Question: I want to be able to create a list from an array inside a document in firestore database.
My database is like so:

I want to be able to create a streamBuilder grid from the urls inside the 'videosUrl' array.
I tried a lot of things, but I guess that the best way is something like this one:
'''
StreamBuilder <List<DocumentSnapshot>>(
stream: Firestore.instance
.collection('events')
.document('-LeH4rspnPTpeTLdt8hs')
.collection('participants')
.document('-LeL_TSfFDfqKgm-Io9T')
.snapshots().asyncMap((snap) async {
List<String> videosUrlArray = snap.data['videosUrl'];
var videoUrlList = <DocumentSnapshot>[];
for (var videoUrlPath in videosUrlArray) {
videoUrlList.add(await Firestore.instance.document(videoUrlPath).get());
}
print(videoUrlList);
return videoUrlList;
}),
builder: (BuildContext context, AsyncSnapshot<List<DocumentSnapshot>> snapshot) {
if (snapshot.hasError)
return new Text('Error: ${snapshot.error}');
switch (snapshot.connectionState) {
case ConnectionState.waiting: return _showLoading();
default:
return new GridView(
reverse: false,
gridDelegate: new SliverGridDelegateWithFixedCrossAxisCount(
crossAxisCount: 2),
children: snapshot.data.map((DocumentSnapshot document) {
return Text('${snapshot.data}');
}).toList(),
);
}
},
)
'''
but still I can't access the data!
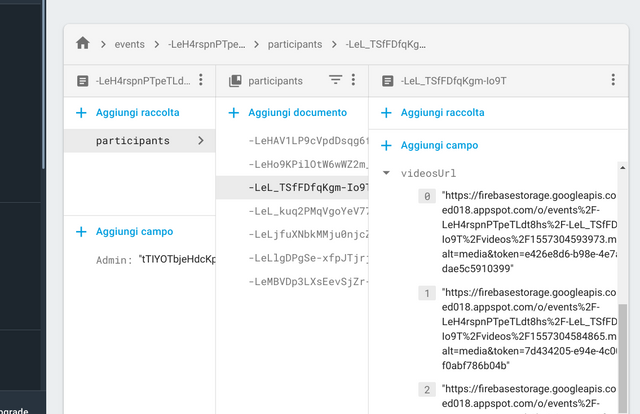
Answer: I resolve this issue with the code below:
'''
Widget buildGridFilesToExport(){
return new StreamBuilder(
stream: Firestore.instance
.collection('users')
.document(dataUserGlobal.userAdminId)
.collection('events')
.document(dataUserGlobal.eventId)
.snapshots(),
builder: (context, snapshot) {
print(snapshot);
if (snapshot.hasError)
return new Text('Error: ${snapshot.error}');
switch (snapshot.connectionState) {
case ConnectionState.waiting: return new Text('Loading...');
default:
List videosList = snapshot.data['thumbnailsUrl'];
return
videosList != null ?
new GridView.count(
crossAxisCount: 2,
childAspectRatio: 1,
children: List.generate(snapshot.data['thumbnailsUrl'].length, (index) {
return Container(
padding: EdgeInsets.all(5.0),
child: Column(
children: <Widget>[
Container(
margin: EdgeInsets.only(bottom: 2.0),
decoration: BoxDecoration(
borderRadius: BorderRadius.all(Radius.circular(5.0)),
image: DecorationImage(
image: NetworkImage(snapshot.data['thumbnailsUrl'][index]),
fit: BoxFit.cover,
),
),
),
],
)
);
}),
)
:
Center(
child: Container(
width: 300,
child: Text(
'Ancora nessun video!
Vai nella cartella amici e accetta i loro video!',
textAlign: TextAlign.center,
style: TextStyle(
fontFamily: 'acumin-pro',
fontSize: 22,
),
),
)
);
}
},
);
}
'''